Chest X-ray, PA view. Patient: 47 years old, sex M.
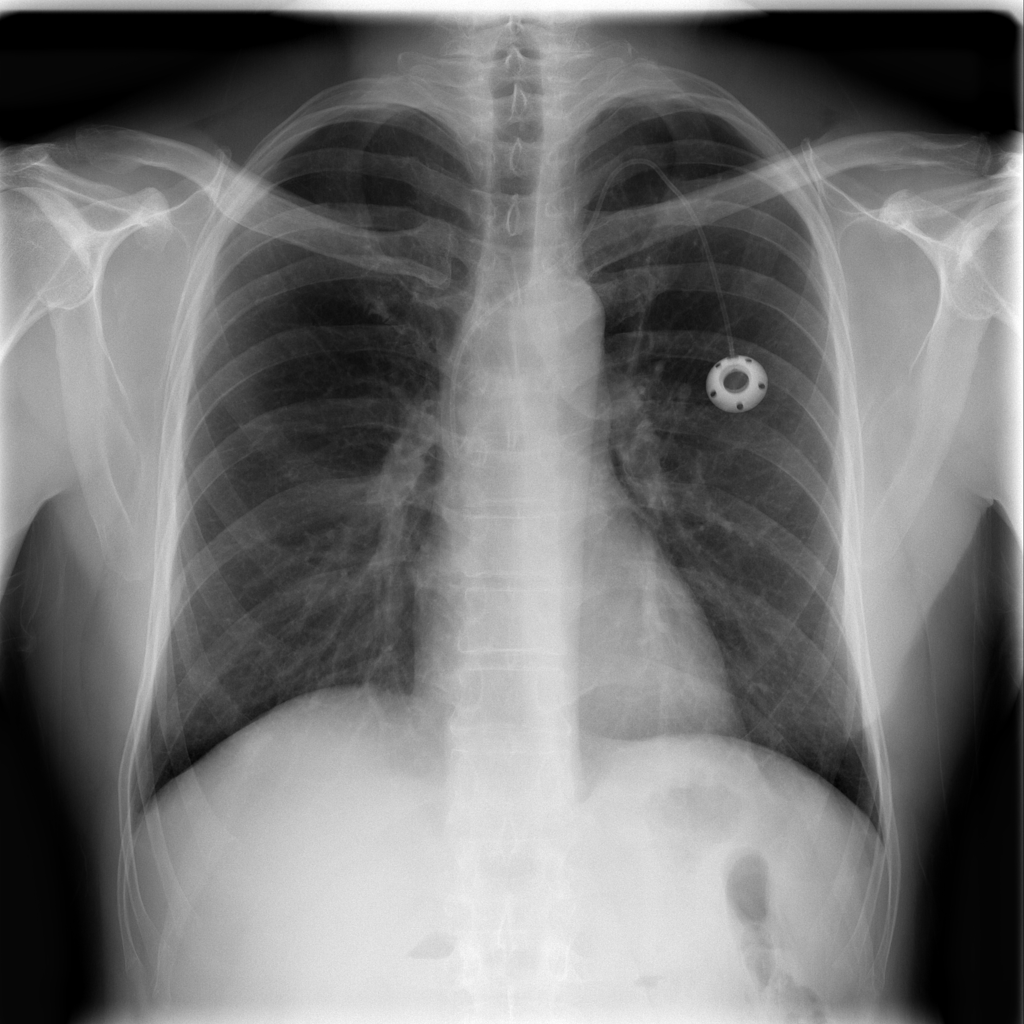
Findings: No Finding